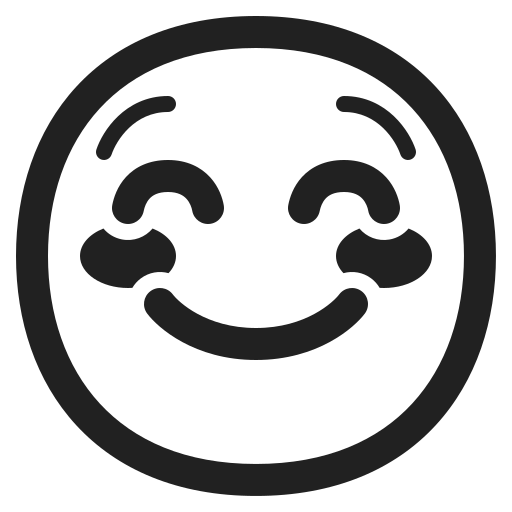
smiling face high contrast